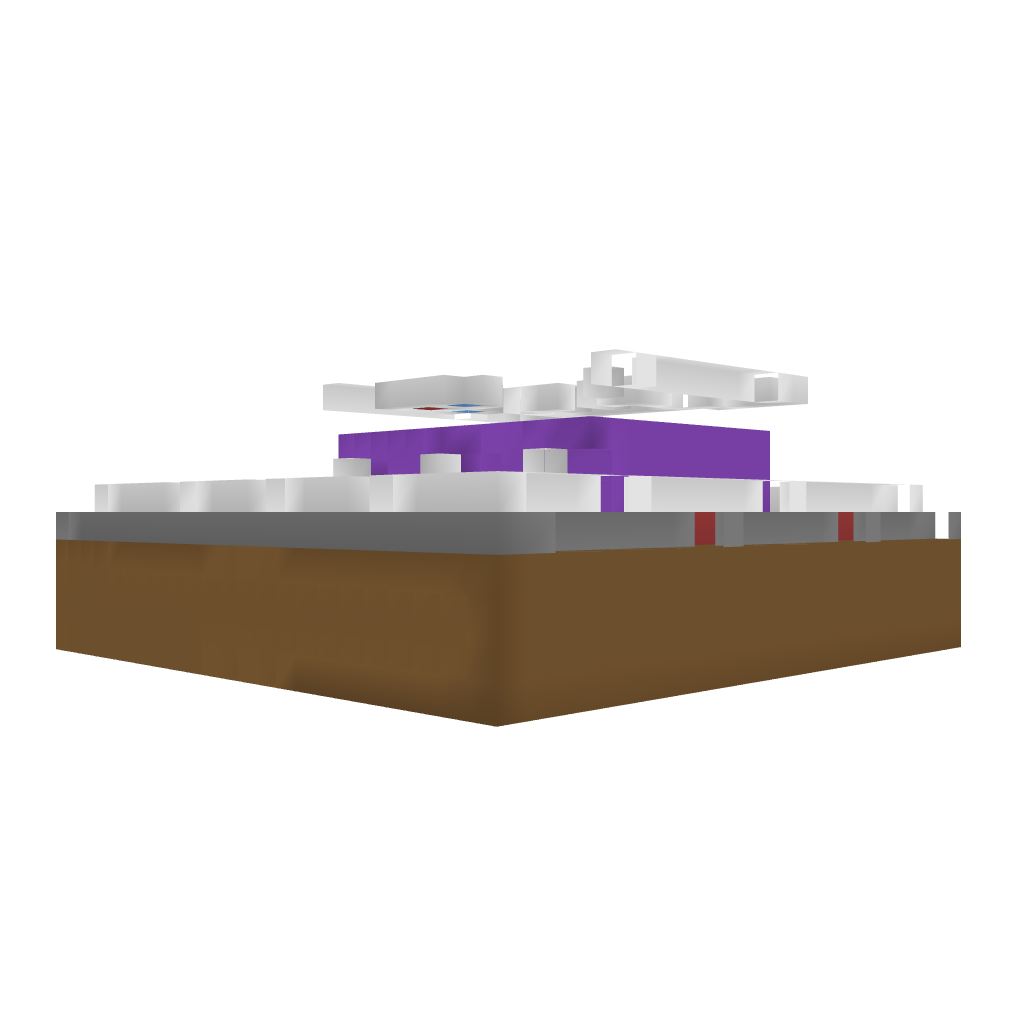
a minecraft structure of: Modern Style Bank bad low quality